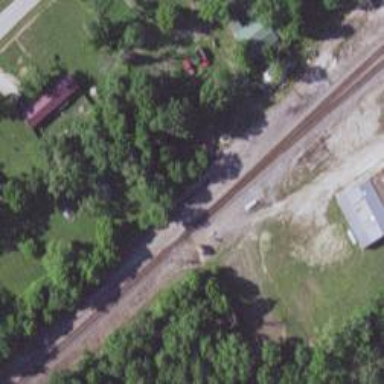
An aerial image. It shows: Abandoned railway.